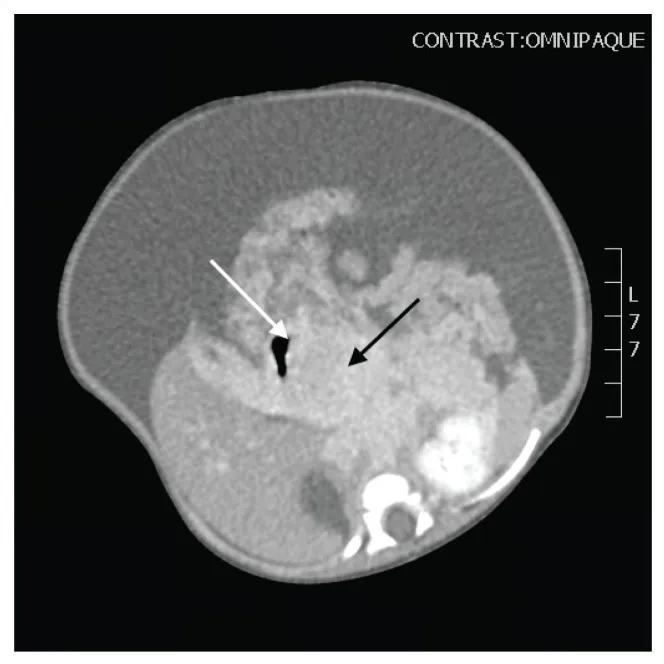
Axial post-contrast computed tomography image demonstrating the locally invasive pancreatic mass (black arrow) with a poor plane of separation from the D2 segment of the duodenum (white arrow).
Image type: radiology (ct)